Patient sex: M
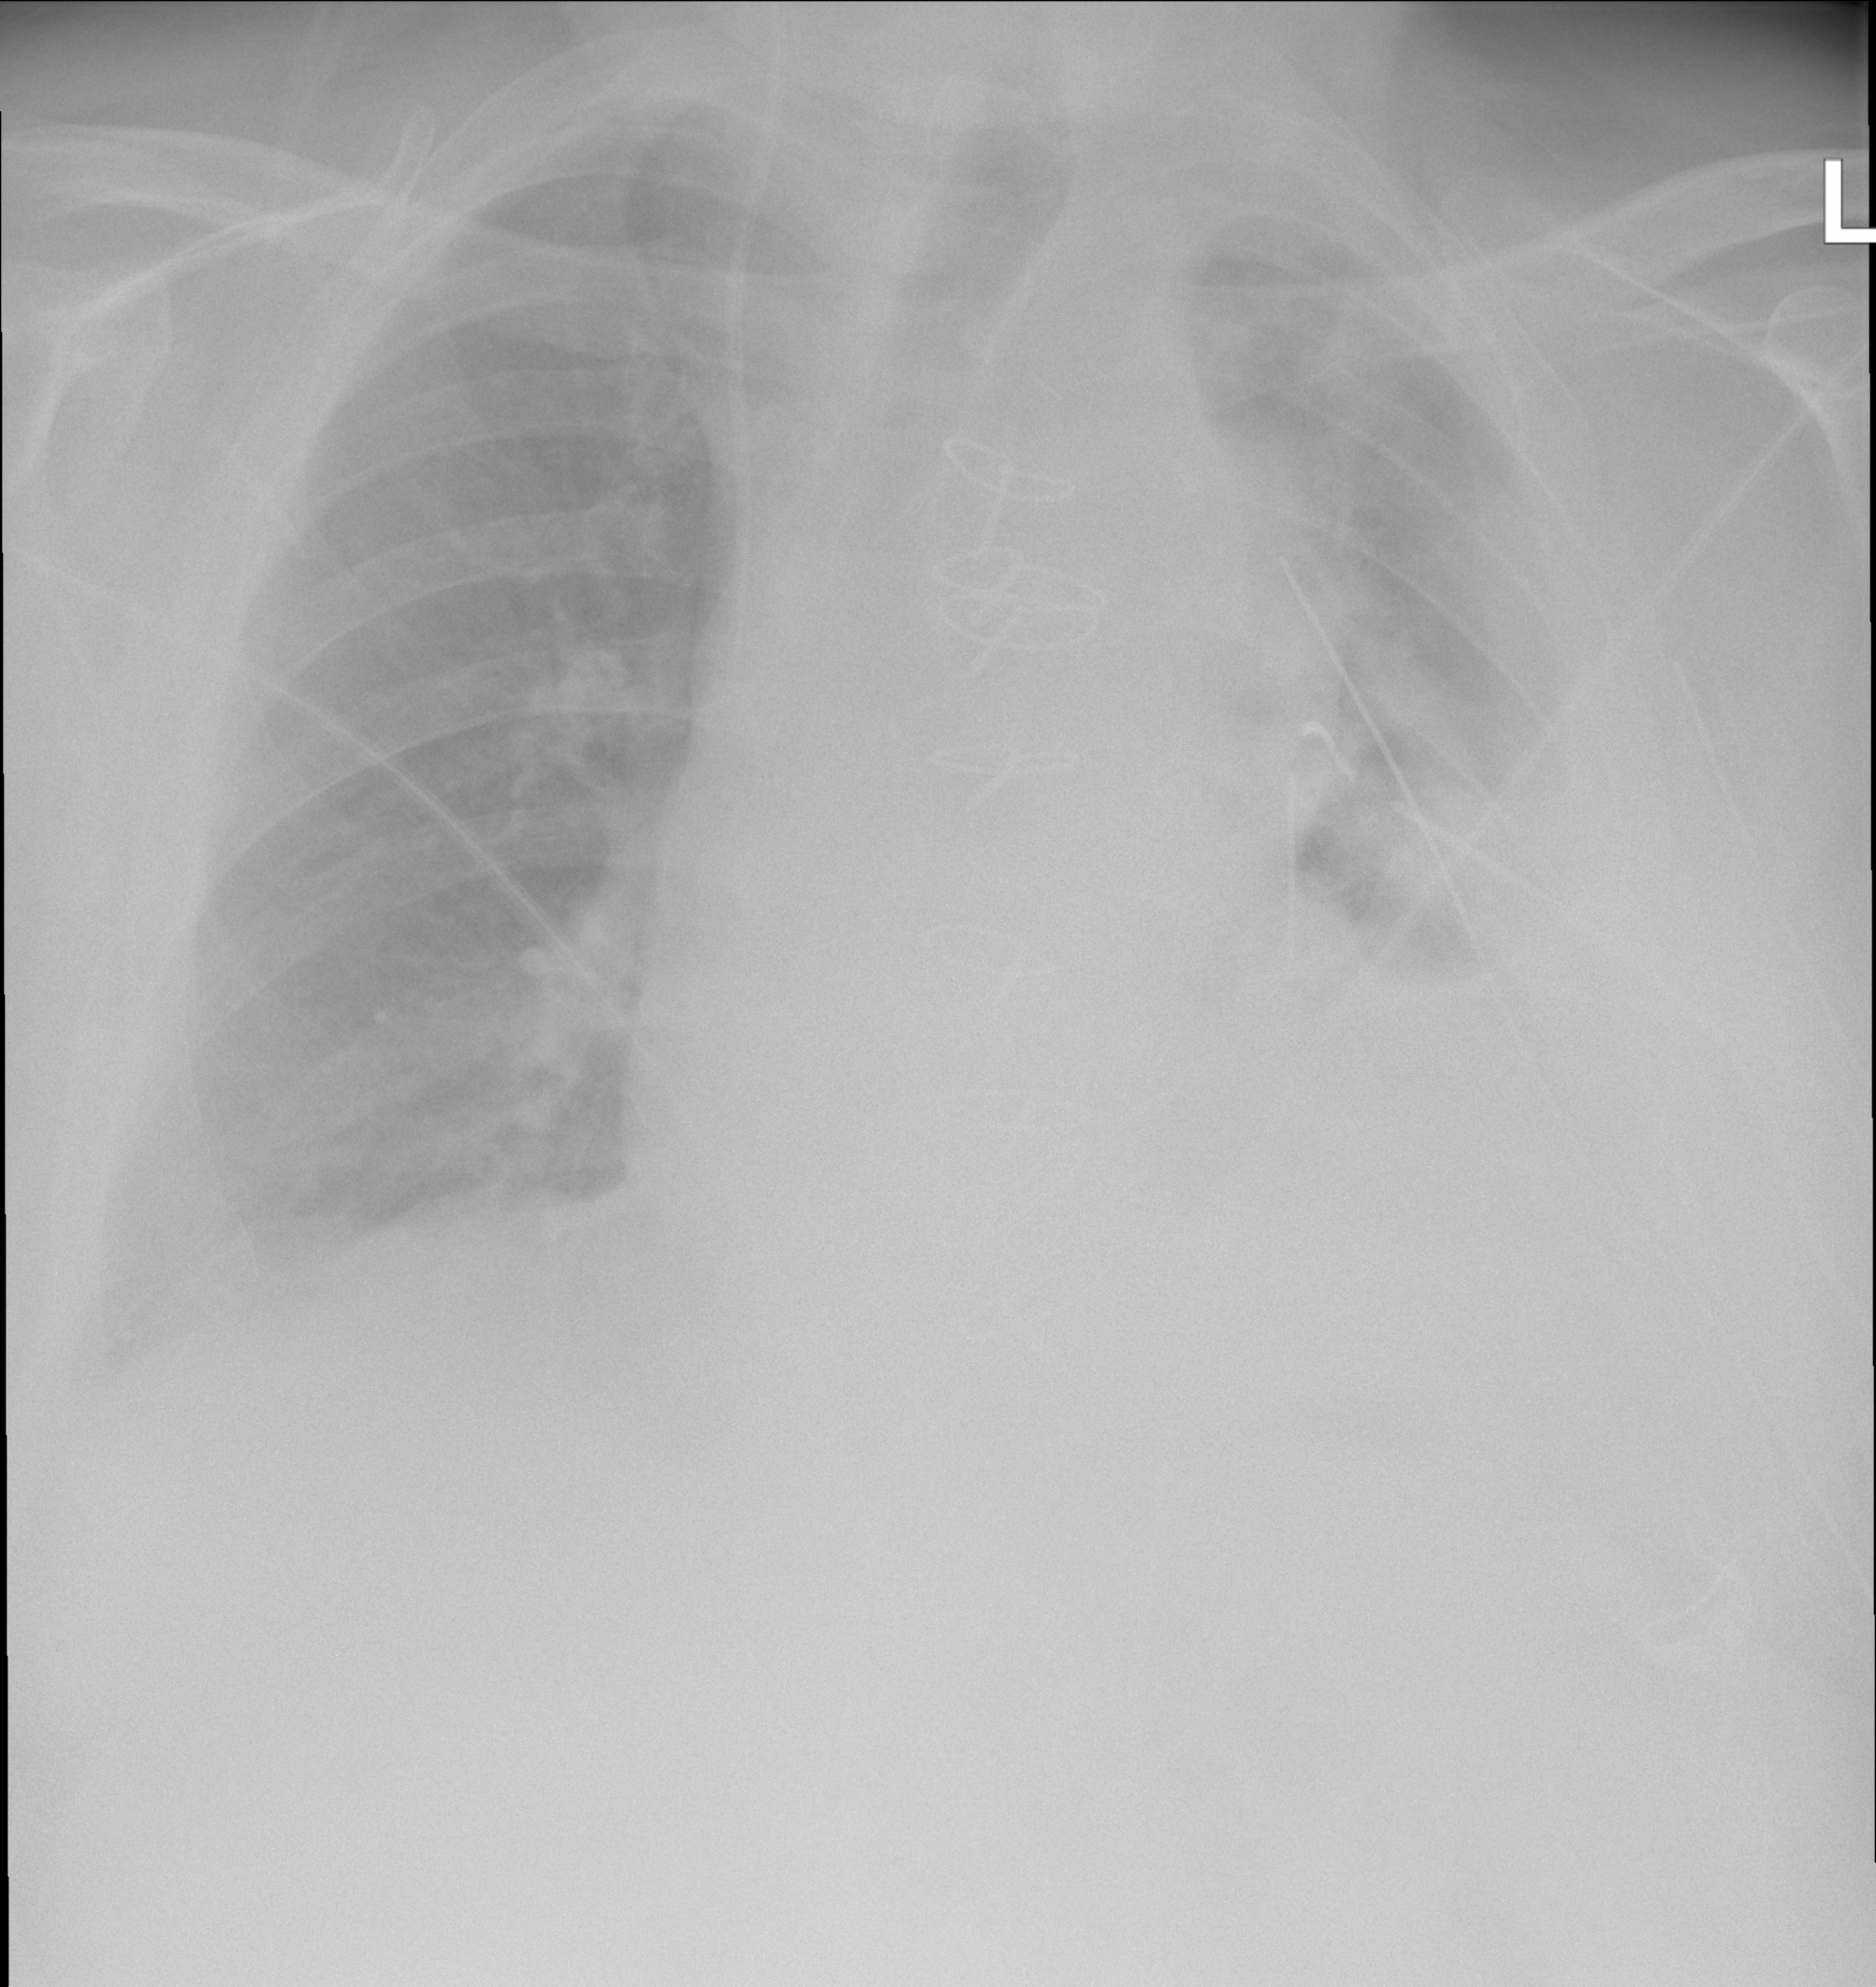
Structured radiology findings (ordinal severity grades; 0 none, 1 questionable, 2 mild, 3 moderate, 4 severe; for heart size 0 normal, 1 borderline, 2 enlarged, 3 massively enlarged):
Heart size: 2
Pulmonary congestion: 0
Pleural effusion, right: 0
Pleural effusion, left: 3
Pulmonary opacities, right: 0
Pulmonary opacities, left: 2
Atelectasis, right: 1
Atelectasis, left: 2